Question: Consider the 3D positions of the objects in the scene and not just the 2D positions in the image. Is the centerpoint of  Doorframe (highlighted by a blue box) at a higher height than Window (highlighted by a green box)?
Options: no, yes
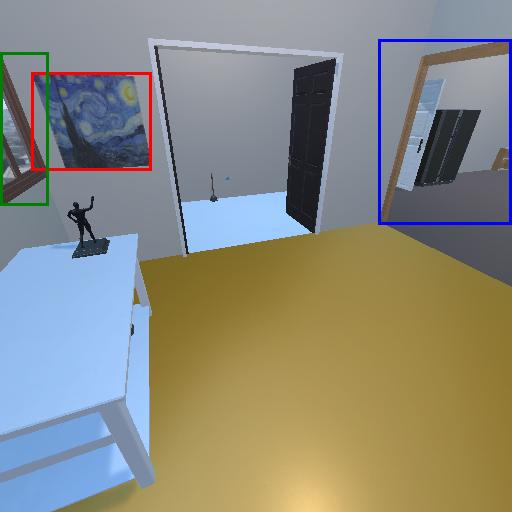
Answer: no